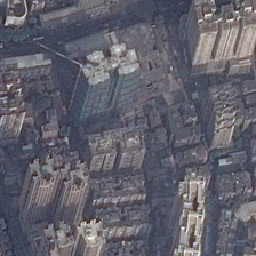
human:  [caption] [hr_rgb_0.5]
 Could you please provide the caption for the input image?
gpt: The dark advertisement is on a square with uneven screws.

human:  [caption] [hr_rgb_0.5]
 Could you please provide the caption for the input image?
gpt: The dark advertisement is on a square with irregular bolts.

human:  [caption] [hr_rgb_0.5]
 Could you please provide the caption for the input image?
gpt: this commercial area has lots of skyscrapers in it .

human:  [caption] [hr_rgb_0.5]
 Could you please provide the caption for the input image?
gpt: The road passes through high-rise residential areas.

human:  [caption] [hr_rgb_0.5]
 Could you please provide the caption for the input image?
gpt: The road passes through the residential area of skyscrapers.